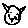
Label: cat